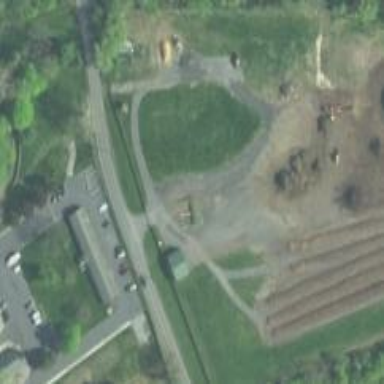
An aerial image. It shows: Recycling center that accepts green waste.